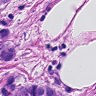
Metastatic tissue present: yes